Field crop: maize
Growth stage: 2
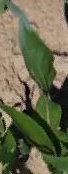
Species: maize